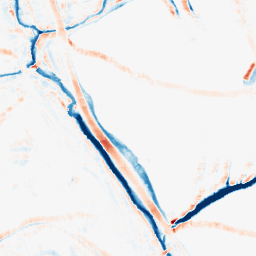
Category: morphological
Decomposition family: morphological_rect
Decomposition parameters: operation: average
width: 10
height: 10
Upsampling method: bilinear
Upsampling parameters: scale: 4
Upsampling scale: 4